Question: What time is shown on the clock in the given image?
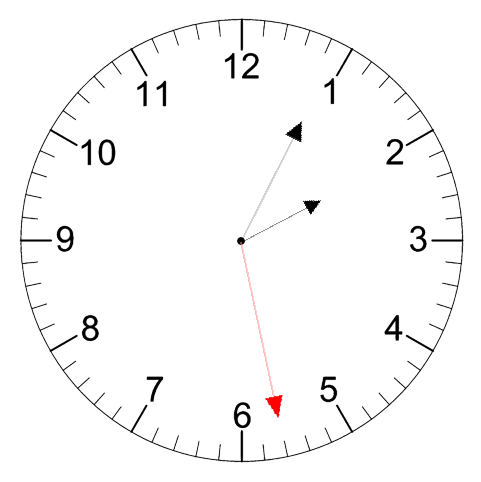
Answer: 02:04:28